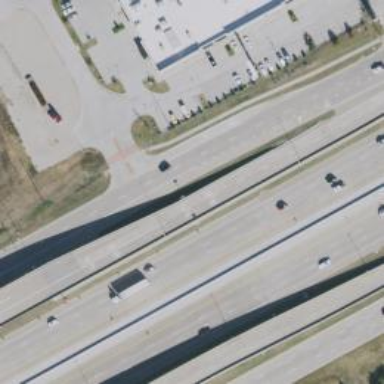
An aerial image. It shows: Secondary link road.